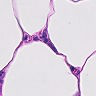
Metastatic tissue present: no